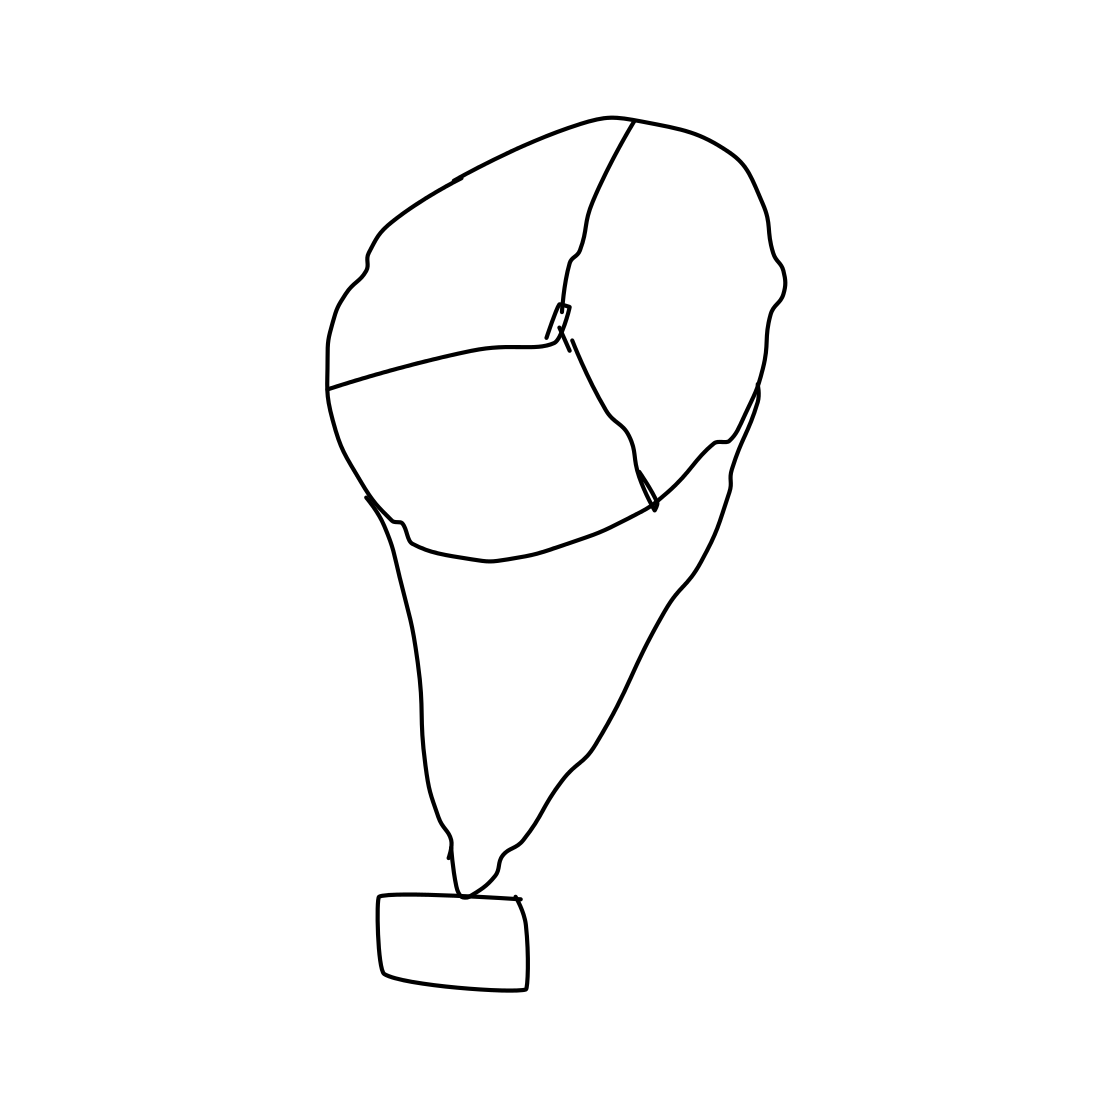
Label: satellite dish